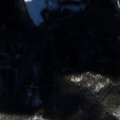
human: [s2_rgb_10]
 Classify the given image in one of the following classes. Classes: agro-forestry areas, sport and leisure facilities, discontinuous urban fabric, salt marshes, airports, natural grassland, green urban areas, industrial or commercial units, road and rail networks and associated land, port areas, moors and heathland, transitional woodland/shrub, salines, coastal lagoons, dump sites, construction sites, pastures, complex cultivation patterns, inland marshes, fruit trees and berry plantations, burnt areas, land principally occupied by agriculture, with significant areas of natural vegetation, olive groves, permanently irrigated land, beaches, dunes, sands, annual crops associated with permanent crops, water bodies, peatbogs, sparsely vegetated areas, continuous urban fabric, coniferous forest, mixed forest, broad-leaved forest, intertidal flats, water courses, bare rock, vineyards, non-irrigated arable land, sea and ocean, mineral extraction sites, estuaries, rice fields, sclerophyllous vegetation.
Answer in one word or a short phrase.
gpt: pastures, coniferous forest, mixed forest